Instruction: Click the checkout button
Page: cart
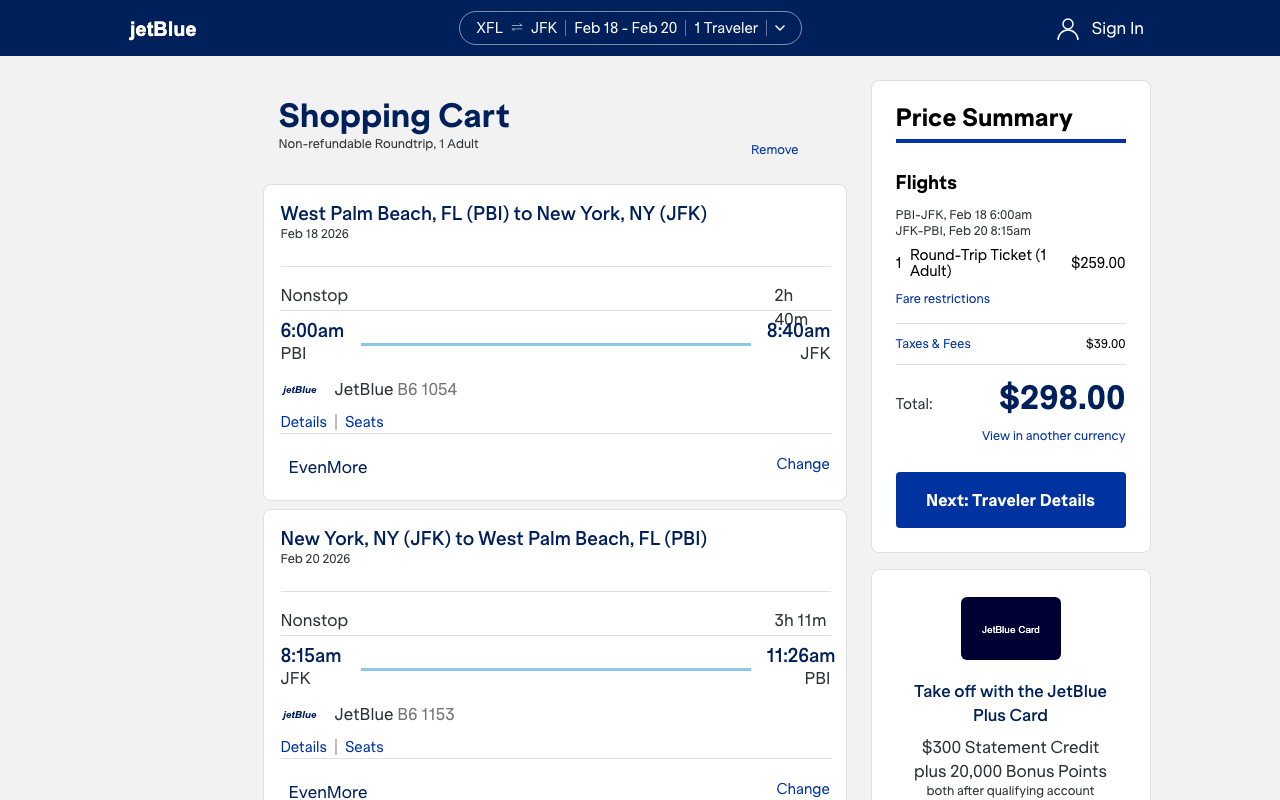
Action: click